Question: I'm looking for an algorithm which to optimise the order of evaluations on a DAG, such that least memory is used. It might be a bit harder to explain, so I'll give an example what I mean. Consider that you have a DAG with multiple roots, which represents some form of dependency evaluation order. So each child node can perform its action only after its parents have performed. Additionally, we can release from memory each node which we do not need any more. The task is to find the optimal sequential schedule of evaluation such that least memory is used at any time. For instance consider the graph below:

And the two schedules:
'''
load A - 1 node in memory
load B - 2
eval C - 3
eval D - 4
eval F - 5
unload C - 4
eval H - 5
unload A,F - 3
eval E - 4
eval G - 5
unload D,E - 3
eval I - 4
unload B,G - 2
eval J - 3
unload H,I
Maximum memory trace - 5
'''
And this one:
'''
load A - 1 node in memory
load B - 2
eval C - 3
eval D - 4
eval E - 5
eval F - 6
unload C - 5
eval G - 6
unload D,E - 4
eval H - 5
unload A,F - 3
eval I - 4
unload B,G - 2
eval J - 3
unload H,I - 1
unload C - 4
eval H - 5
unload A,F - 3
eval E - 4
eval G - 5
unload D,E - 3
eval I - 4
unload B,G - 2
eval J - 3
unload H,I
Maximum memory trace - 6
'''
Assuming that all nodes occupy same memory, is there an algorithm which does this optimally? The first one is sort of like a Depth First traversal, while the second one is like Breath First traversal, but I'm not aware if those are optimal and why.
Just to clarify, as @Evgeny Kluev pointed out in his comment, this is very similar to Register Allocation, which can be solved using heuristic greedy graph colouring algorithms efficiently. However, register allocation is a simpler problem, since it assumes that you know the order of computation and thus can calculate the liveness of each variable. After this you can easily build the Inference graph and do the graph colouring. In our case we want to that optimise the order of computation. This of course requires some assumptions, such as that we have no pointers and only basic data structures (which is what my Nodes represent). Obviously, since graph colouring is NP-complete, than this problem is at least NP-complete. What I'm looking for is for some sort of greedy/heuristic algorithm which to give a good solution on some not too degenerate cases.
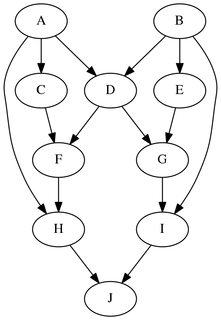
Answer: Actually, in some sense this problem is easier than the graph coloring problem, because of this problem is a special case of the decision version of the <URL>.
The decision version of this problem can be formulated as Whether a schedule using at most memory slots exists?
## Reduction to CRISP
Please note, that below I will use the terminology from the referenced article.
For each node in your problem let's introduce register and instruction in CRISP, the instruction writes to register and reads each register corresponding to parent node of node . Also, for each edge (, ) of the we introduce edge (, ) in the dependency graph of CRISP. The execution time of each instruction equals to 1, the latency of each dependency edge equals to 0, and the spill cost equals to . The number of available registers equals to .
If there is a schedule in CRISP of the time length at most the number of nodes, then there is the corresponding schedule in the original problem that uses at most memory slots. We are done.
## If Memory Used by Parent Cannot Be Reused by Children
The reduction presented above assumes that the memory used by a parent can be reused by the children when the parent is no longer needed. When it is not allowed, the following modifications are required:
Add one more instruction, , for each node . Now, only writes , and reads each corresponding to parent . Add dependency graph edge (, ). Set the execution time of each instruction to 0.5. That's all.
Note that separation of register writing and reading between different instructions is required in order to prevent reuse of parent registers when it is not allowed.
## Algorithm
The article referenced in the beginning describes an efficient algorithm to solve CRISP approximately. It can be used to solve this problem as well -- just use the reduction above and try every starting from 1 until a solution is found.
Notice also, that the algorithm is parameterized by two parameters: a and b, where a is the weight for controlling register pressure and b is the weight for controlling instruction parallelism. For this problem set a to 1 and b to 0, as the instruction parallelism is not needed for this problem.